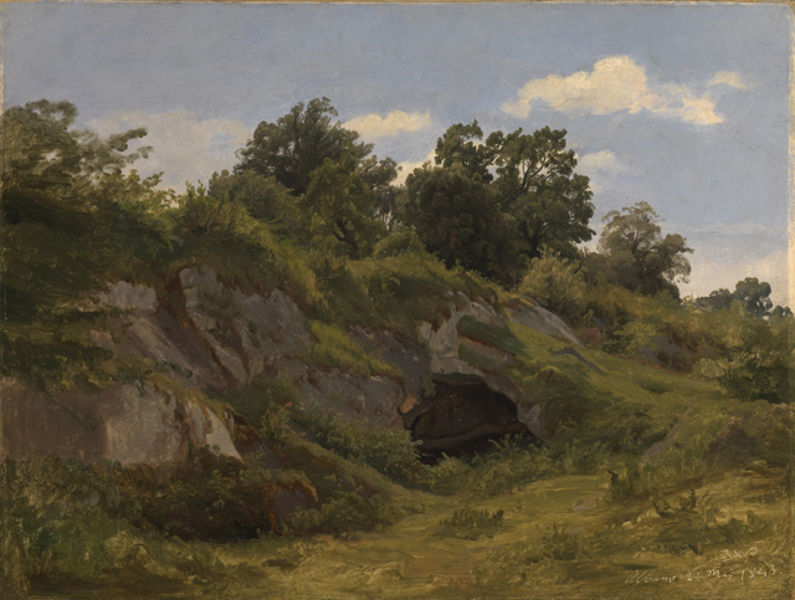
Titel: Landschaft bei Albano
Künstler: Eduard Wilhelm Pose
Standort: Karlsruhe
Institution: Staatliche Kunsthalle Karlsruhe
Schlagwörter: baum, berg, blau, blätter, dunkel, felsen, gemälde, gestein, himmel, laub, schatten, weiß, wolken, bäume, gelb, grün, impressionismus, landschaft, ocker, sand, äste, blumen, braun, bunt, grau, hell, holz, licht, schwarz, skizze, gras, rasen, rot, tiere, weg, wiese, wolke, malerei, stein, steine, bild, signatur, öl, ast, erde, feld, gräser, hügel, natur, stamm, strauch, weide, wind, busch, büsche, einsam, gebüsch, sonne, sträucher, boden, pflanzen, höhle, höle, sanft, tal, wald, stillleben, schrift, sommer, ruhe, bogen, moderne, abhang, datierung, berge, fels, felswand, hang, hecke, tag, wise, vegetation, alm, geröll, steil, herbst, weis, idylle, signiert, sigantur, bank, grube, böschung, ölgemälde, immel, querformat, wild, blue, oil, langeweile, dark, face, green, painting, impressionistisch, monet, datum, woken, brown, stimmung, granit, still, brun, gewächs, steppe, abstrahiert, oben, senke, eingang, unterschrift, heide, geheimnis, windig, moos, lichtung, felsig, loch, ölmalerei, flora, öffnung, wood, natu, üppig, sandstein, hügelig, blauer himmel, buschwerk, hölle, cliff, cloud, clouds, rock, rocks, sky, tree, gruselig, grotte, hill, landscape, mountain, nature, trees, büschel, gestrüpp, forest, grass, peaceful, bushes, entrance, plants, kraut, baumwipfel, kräuter, bär, shadow, realism, wolkem, wanderung, höhleneingang, cliffs, scene, meadow, outside, rural, leaves, trunk, friedlich, goldener schnitt, gräer, hecken, sträuche, eremit, baume, bruch, bush, plains, shrub, slope, graas, stollen, cave, was, blue sky, paints, dunekl, abris, unbelebt, moss, tan, stones, hühle, felsenhöhle, bbaum, felshöhle, tageszeit, boulder, hähle, windy, rocky, scenery, grotto, greenery, 19. jahrhundert, 20. jahrhundert, b#ume, 43, himmel#, 1934, lighting, hphle, himmel+, wolklen, weiss#, kumuloswolken, cavern, dunkelk#, locjh, gran, 1843, w, a, busfch, naturmalerei, unber+üht, gehölze, weed, sommerwolke, granite, daytime, rock', folage, rock formation